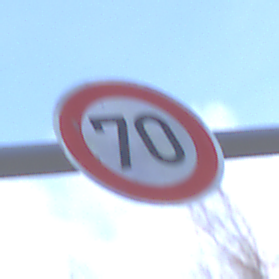
Verkehrszeichen: Geschwindigkeit70
Umgebung: Outdoor, Nature
Tageszeit: MorningAfternoon
Wetter: PartlyCloudy
Licht: Natural
Jahreszeit: NotSpecified
Kontrast: HighContrast